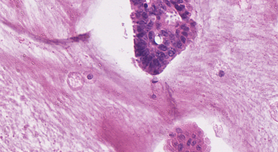
Tumor epithelial tissue: yes
Tumor-associated stroma tissue: no
Normal tissue: no